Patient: sex F, age 39
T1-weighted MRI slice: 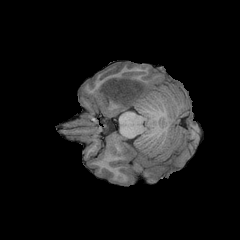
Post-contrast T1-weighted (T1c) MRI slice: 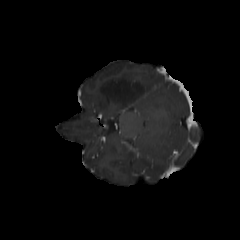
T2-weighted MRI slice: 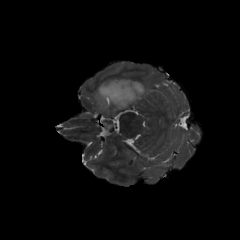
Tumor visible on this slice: yes
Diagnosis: Astrocytoma, IDH-mutant
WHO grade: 4